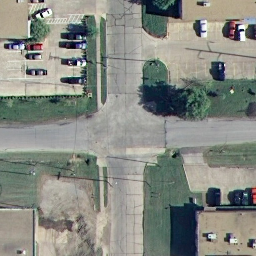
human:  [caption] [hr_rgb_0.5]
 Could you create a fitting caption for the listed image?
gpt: An intersection with some cars parked at the corners .

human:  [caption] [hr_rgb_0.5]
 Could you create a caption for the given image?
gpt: A desolate intersection with no cars or pedestrians .

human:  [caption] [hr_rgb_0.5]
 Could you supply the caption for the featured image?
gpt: A desolate intersection with some cars parked at the corners .

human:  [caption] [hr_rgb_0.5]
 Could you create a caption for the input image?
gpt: An intersection with no cars or pedestrians .

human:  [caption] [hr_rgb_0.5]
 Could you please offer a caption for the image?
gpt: An intersection with two roads vertical to each other .